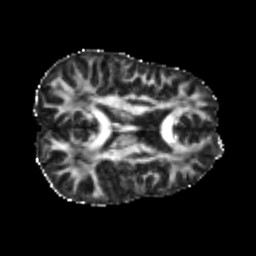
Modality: FA
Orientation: axial
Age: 22
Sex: male
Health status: healthy
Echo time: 0.074 s